Question: I'm using reflection to get some info about a class I'm exporting to excel. It loops through the properties to get their values.
I want it to also be able to handle indexed types like 'List's and 'Dictionary's. However, the 'GetIndexParameters()' method on the property is returning none. Am I using this wrong?
Here you can see that 'prop.Property' (which is a 'PropertyInfo') is showing the value as a 'Dictionary<int, decimal>', but the 'indexParams' has 0 length.

Loop logic (slightly modified for SO, partially pseudocode)
'''
foreach (var prop in ExportingPropertiesInOrder)
{
//detect if it needs to have indexing applied.
var indexParams = prop.Property.GetIndexParameters();
var isIndexed = indexParams.Any();
if (!isIndexed)
{
//get value for property for export
}else{
//loop through indeces, get each value
}
'''
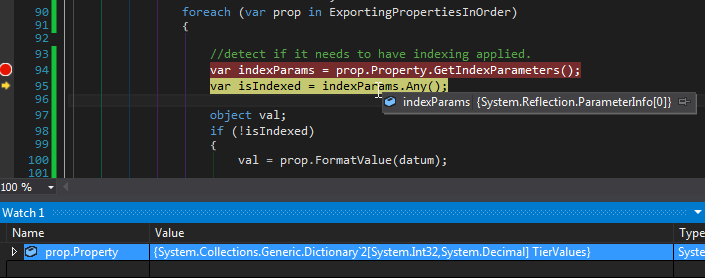
Answer: the property which is shown on screenshot is 'Dictionary<int, decimal> TierValues'
it is NOT an indexer, so 'GetIndexParameters()' method on the property is returning empty array
'Dictionary<int, decimal>' type itself HAS indexed property 'Item'